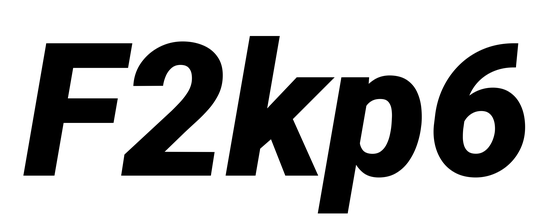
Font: Roboto-Italic_Black_Italic